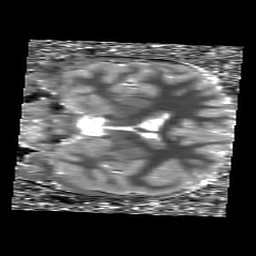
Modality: T1map
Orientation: coronal
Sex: female
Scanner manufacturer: siemens
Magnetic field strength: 3 T
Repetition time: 5 s
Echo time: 0.00355 s